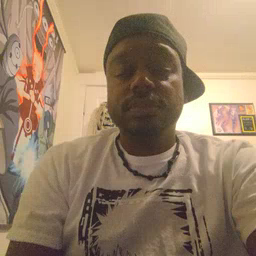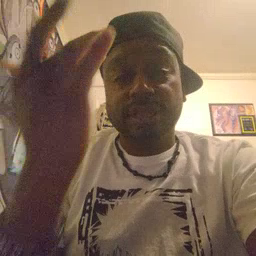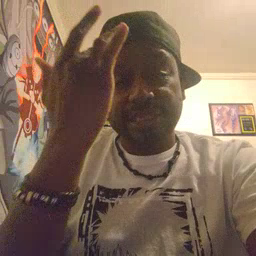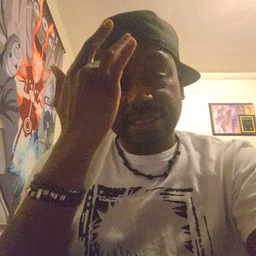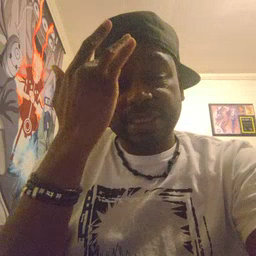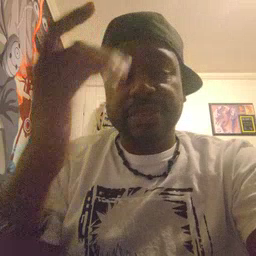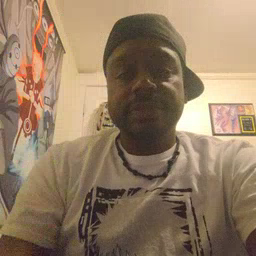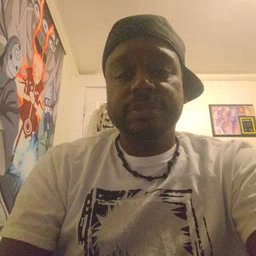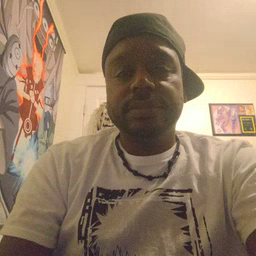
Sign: sick